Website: crate-barrel
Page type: account-selection
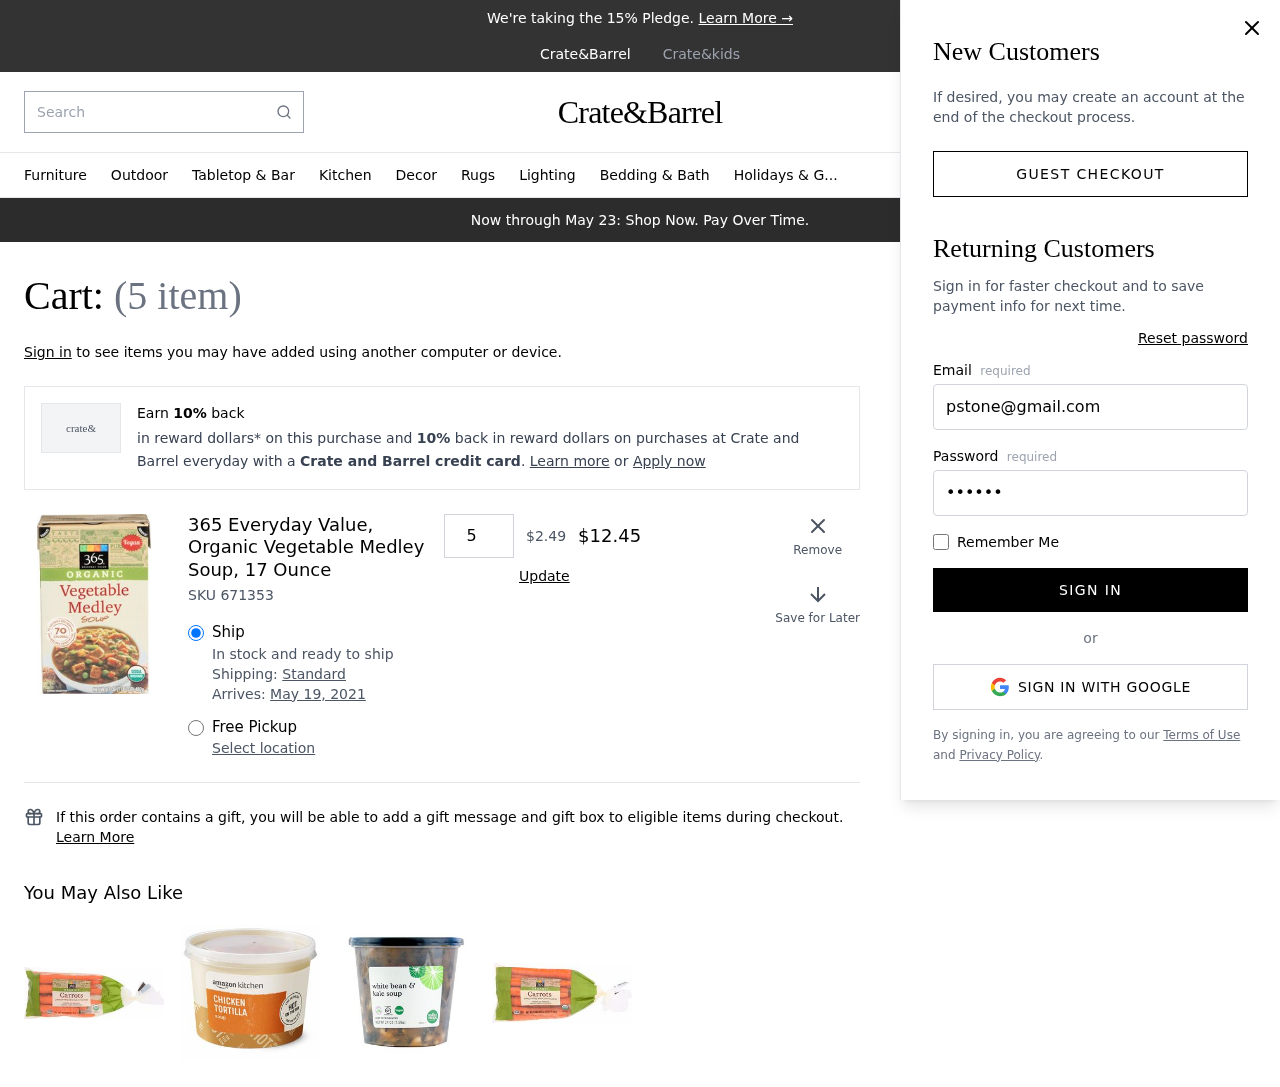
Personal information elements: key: PII_EMAIL
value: pstone@gmail.com
Product elements: key: PRODUCT1_NAME
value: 365 Everyday Value, Organic Vegetable Medley Soup, 17 Ounce
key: PRODUCT1_PRICE
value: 2.49
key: PRODUCT1_QUANTITY
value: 5
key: PRODUCT1_SKU
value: SKU 671353
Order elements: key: ORDER_NUM_ITEMS
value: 5
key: ORDER_DELIVERY_DATE
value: May 19, 2021
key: ORDER_SUBTOTAL
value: $12.45
Search elements: key: HEADER_SEARCH
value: Search